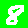
Digit: 8